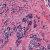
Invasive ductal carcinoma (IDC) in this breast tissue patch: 1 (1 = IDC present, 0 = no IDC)